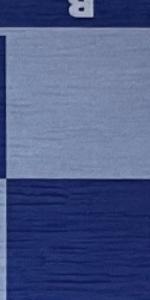
Label: Empty